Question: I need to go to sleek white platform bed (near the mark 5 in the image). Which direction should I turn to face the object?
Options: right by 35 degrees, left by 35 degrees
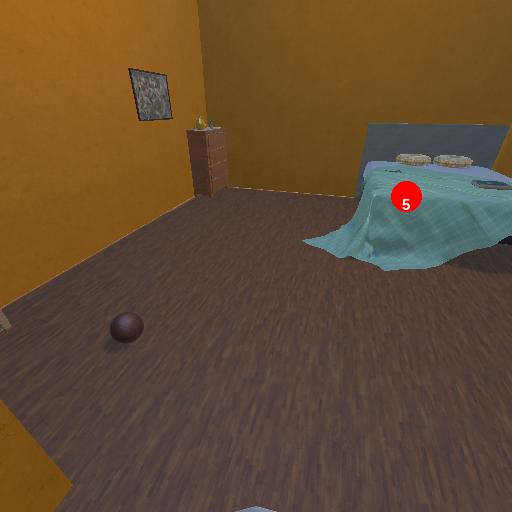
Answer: right by 35 degrees